Question: I have created a dialog with a TabPageIndicator inside it. The problem is that the menus looks like TextViews (not clickable static white text) instead of tabs like expected.
In the image attached you can see the result:

What am I doing wrong? I have no idea of what it can be, so I attach the code that might be useful to understand the problem (I have tried also to totally disable my custom style with any success, so I won't post that for this reason).
Main class:
'''
public class NotificationsFragment extends DialogFragment {
private final RpcHandler rpcHandler;
public NotificationsFragment(){
rpcHandler = RpcHandler.getInstance();
}
@Override
public View onCreateView(final LayoutInflater inflater, ViewGroup container, Bundle savedInstanceState) {
View root = inflater.inflate(R.layout.fragment_notifications, null, false);
TabPageIndicator titles = (TabPageIndicator) root.findViewById(R.id.tabs);
ViewPager pager = (ViewPager) root.findViewById(R.id.pager);
final String[] titleNames = new String[]{"All", "Exception", "Warnings", "BadRPC"};
FragmentStatePagerAdapter adapter = new FragmentStatePagerAdapter(getChildFragmentManager()) {
@Override
public String getPageTitle(int position) {
return titleNames[position];
}
@Override
public int getCount() {
return titleNames.length;
}
@Override
public Fragment getItem(final int position) {
return new Fragment(){
public ArrayList<NotificationsHandler.NotificationEvent> notifications;
@Override
public View onCreateView(LayoutInflater _layoutInflater, ViewGroup container,
Bundle savedInstanceState) {
[...] // useless for this problem
return convertView;
}
};
}
};
pager.setAdapter(adapter);
titles.setViewPager(pager);
Rect displayRectangle = new Rect();
Window window = getActivity().getWindow();
window.getDecorView().getWindowVisibleDisplayFrame(displayRectangle);
root.setMinimumWidth((int) (displayRectangle.width() * 0.7));
root.setMinimumHeight((int) (displayRectangle.height() * 0.7));
return root;
}
}
'''
While this is the related XML:
'''
<LinearLayout
xmlns:android="http://schemas.android.com/apk/res/android"
android:orientation="vertical"
android:layout_width="fill_parent"
android:layout_height="fill_parent">
<com.viewpagerindicator.TabPageIndicator
android:id="@+id/tabs"
android:layout_height="wrap_content"
android:layout_width="fill_parent"
/>
<android.support.v4.view.ViewPager
android:id="@+id/pager"
android:layout_width="fill_parent"
android:layout_height="0dp"
android:layout_weight="1"
/>
</LinearLayout>
'''
Any idea? :) thanks!
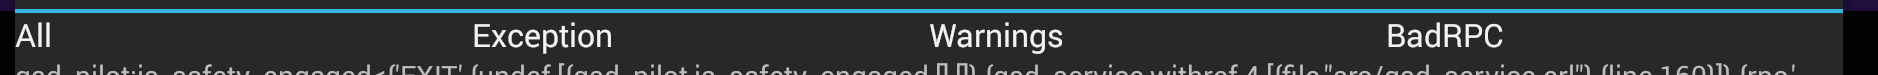
Answer: I have solved the problem adding these lines to my style:
'''
<item name="vpiIconPageIndicatorStyle">@style/Widget.IconPageIndicator</item>
<item name="vpiTabPageIndicatorStyle">@style/Widget.TabPageIndicator</item>
'''